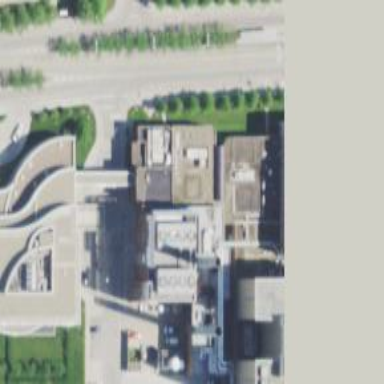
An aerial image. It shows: Hospital building.